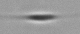
Label: Cylindrotheca_morphotype1